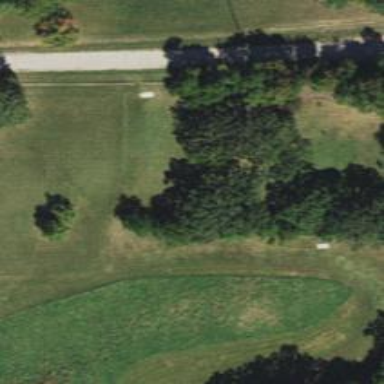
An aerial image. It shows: Disc golf hole.